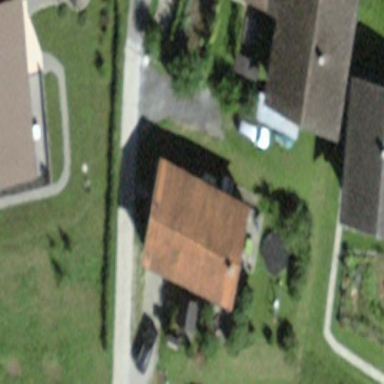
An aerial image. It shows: Detached building with gabled roof.